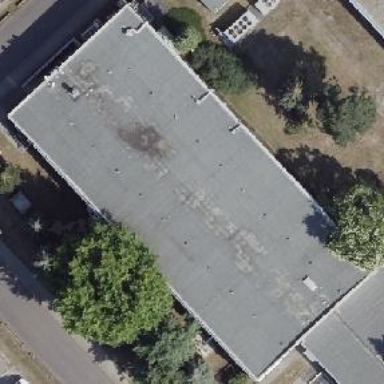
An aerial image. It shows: Flat-roofed commercial building.